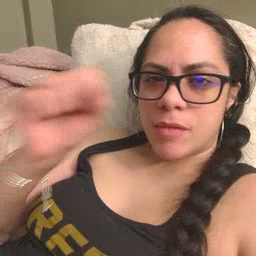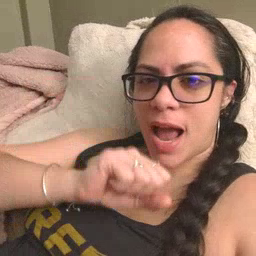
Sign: icecream